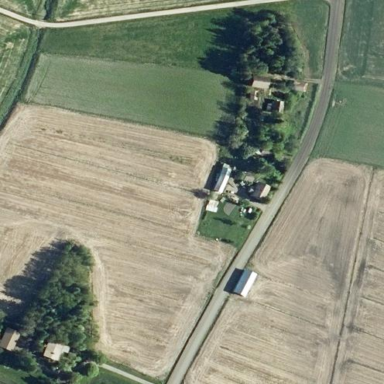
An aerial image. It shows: Farmyard area.